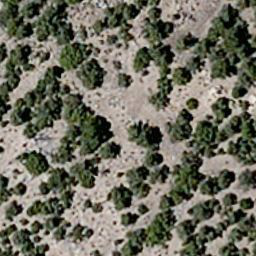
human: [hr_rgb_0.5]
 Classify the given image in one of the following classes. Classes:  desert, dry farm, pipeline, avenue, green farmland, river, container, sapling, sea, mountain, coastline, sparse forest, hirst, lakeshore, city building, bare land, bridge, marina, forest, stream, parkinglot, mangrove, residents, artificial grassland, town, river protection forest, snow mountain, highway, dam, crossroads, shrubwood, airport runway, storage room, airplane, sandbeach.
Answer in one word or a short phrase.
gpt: sparse forest